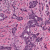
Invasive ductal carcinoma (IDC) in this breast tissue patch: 1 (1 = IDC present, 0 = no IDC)